Field crop: maize
Growth stage: 2
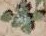
Species: chenopodium